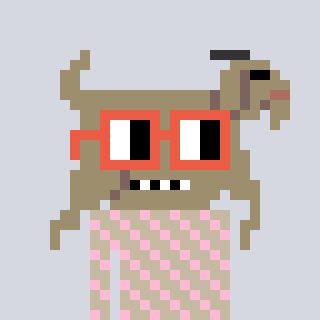
a pixel art character with square orange glasses, a goat-shaped head and a bege-colored body on a cool background